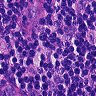
Metastatic tissue present: no